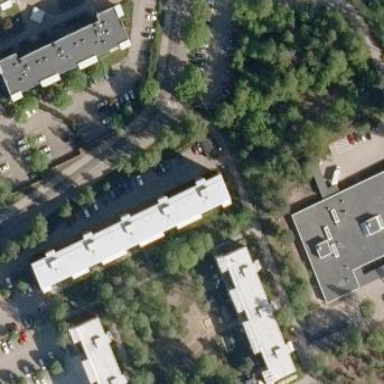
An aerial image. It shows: Parking area with surface.